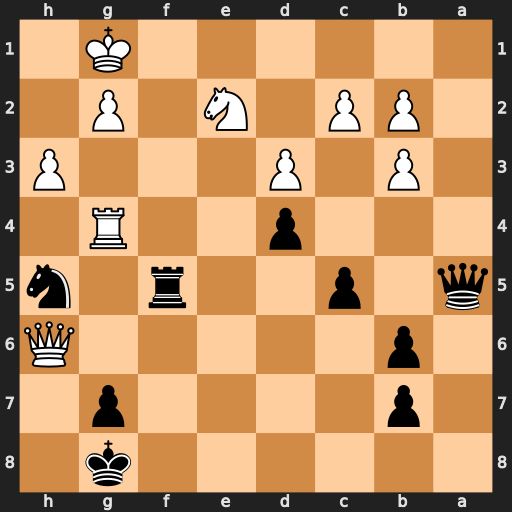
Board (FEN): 6k1/1p4p1/1p5Q/q1p2r1n/3p2R1/1P1P3P/1PP1N1P1/6K1
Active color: b
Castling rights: -
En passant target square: -
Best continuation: Qe1+ Kh2 Qxe2